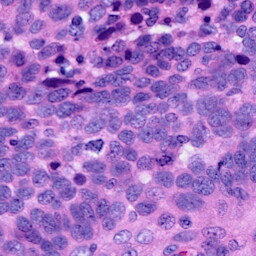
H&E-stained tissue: Ovarian